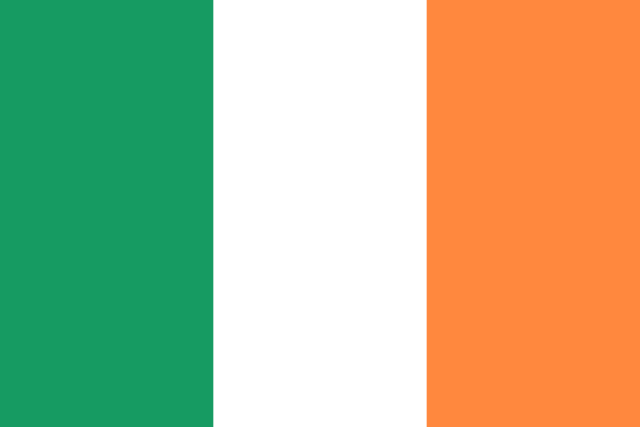
Country: Ireland
Country code: ie